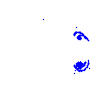
Particle: kaon